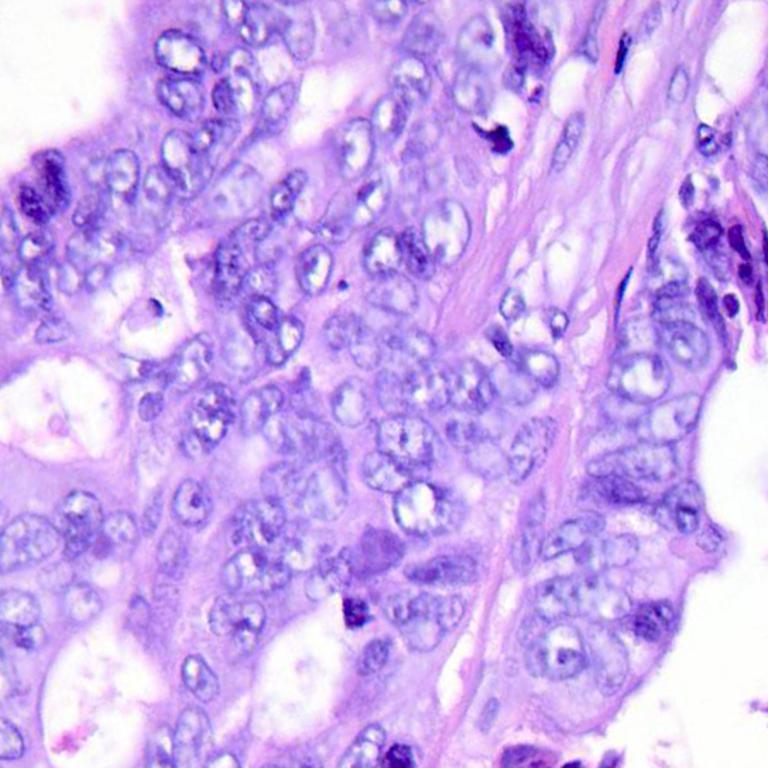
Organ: colon
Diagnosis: adenocarcinomas